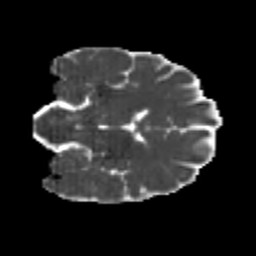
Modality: MD
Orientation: coronal
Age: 24
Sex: female
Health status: healthy
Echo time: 0.074 s